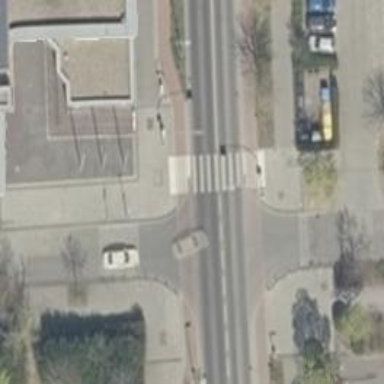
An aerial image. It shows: Sidewalk along the footway.